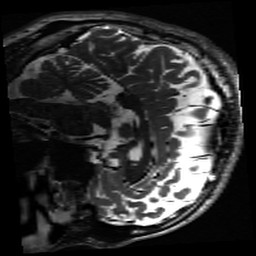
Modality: inplaneT2
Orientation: sagittal